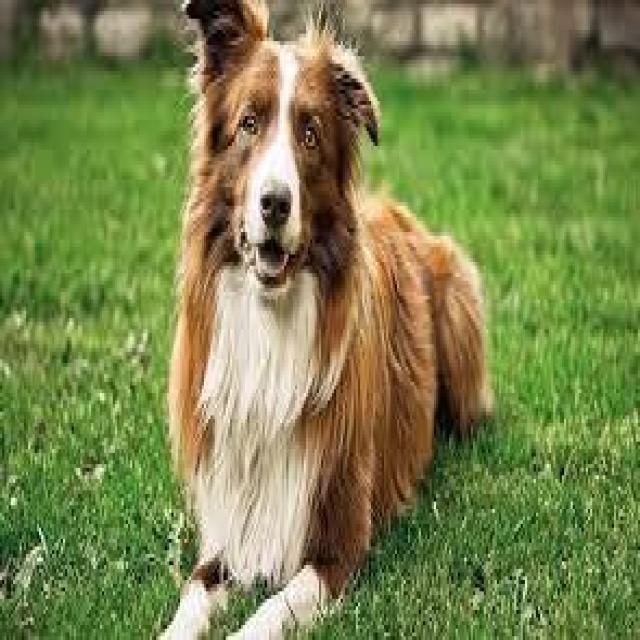
Healthy canine skin — no visible lesions, inflammation, or abnormalities. The skin and coat appear normal.